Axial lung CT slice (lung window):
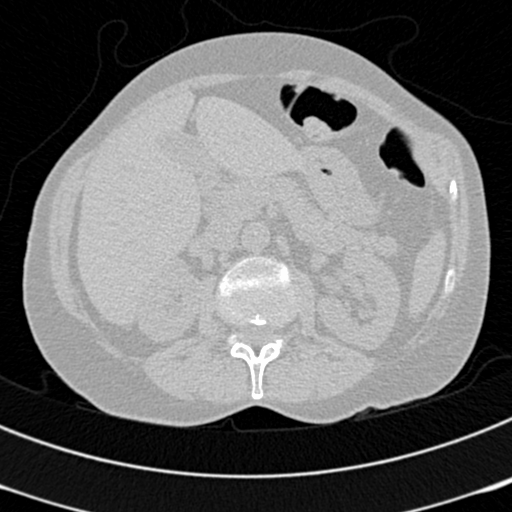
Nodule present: no